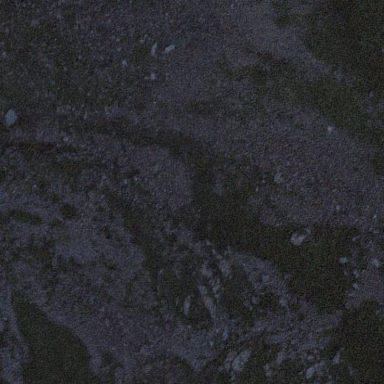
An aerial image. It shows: Scree landscape.